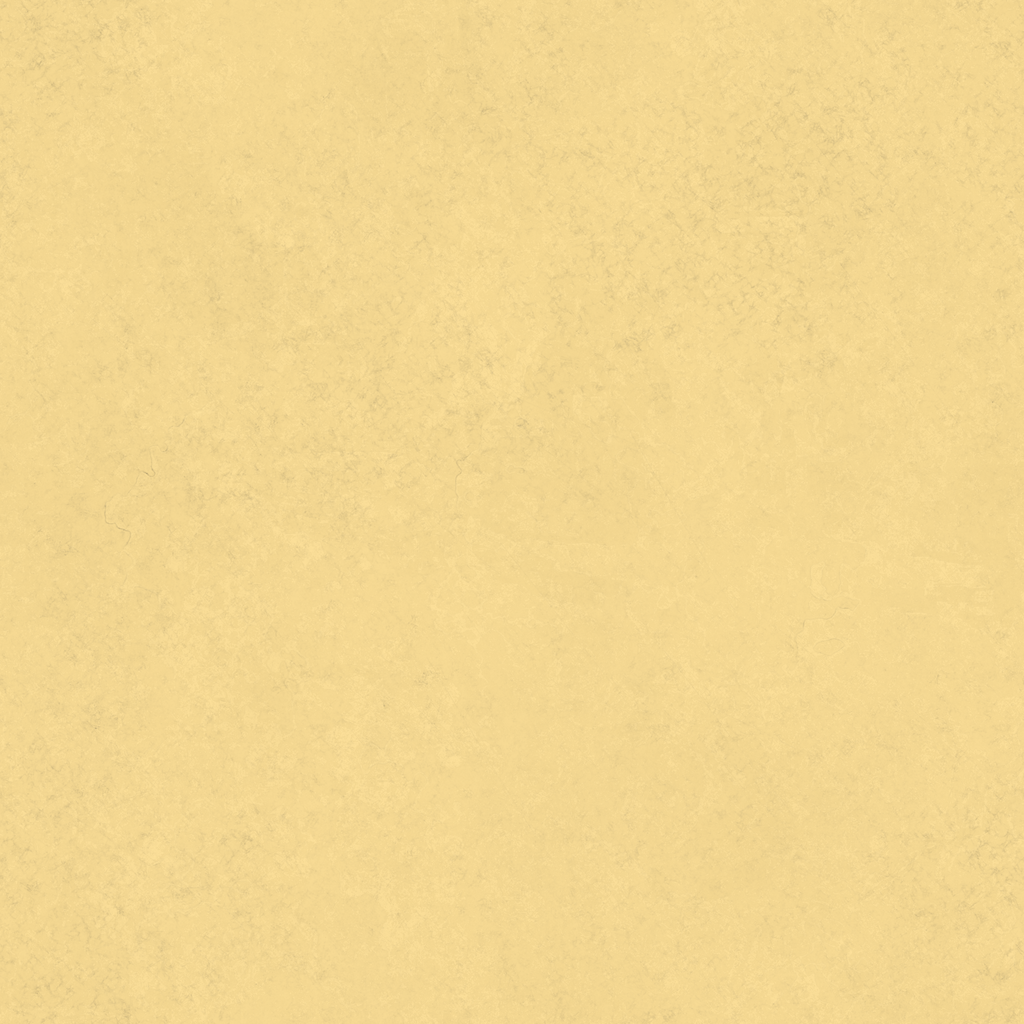
Texture map type: Color